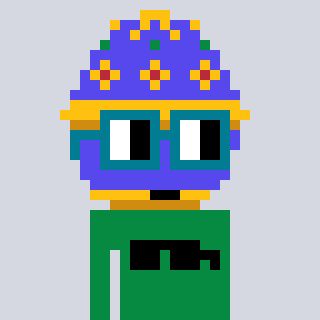
a pixel art character with square dark green glasses, a faberge-shaped head and a green-colored body on a cool background